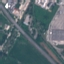
Land use / land cover class: Highway